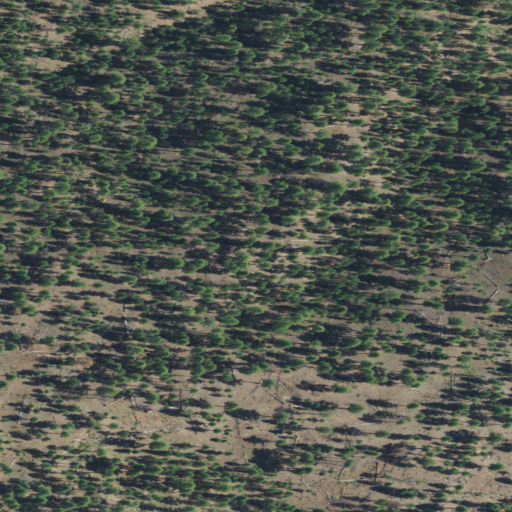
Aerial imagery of mountains in Oregon named Buck Mountain containing evergreen forest and shrub